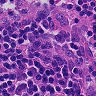
Metastatic tissue present: no